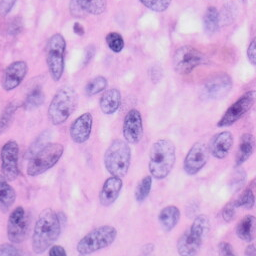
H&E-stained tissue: Skin